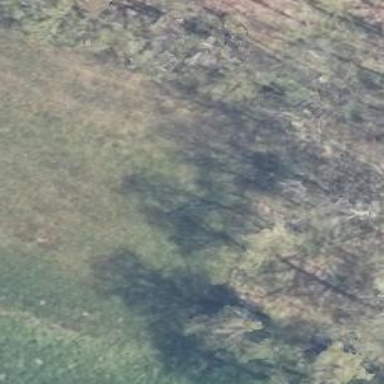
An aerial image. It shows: Grassy track with grade5 tracktype.